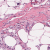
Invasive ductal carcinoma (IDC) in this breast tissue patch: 0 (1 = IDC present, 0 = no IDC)